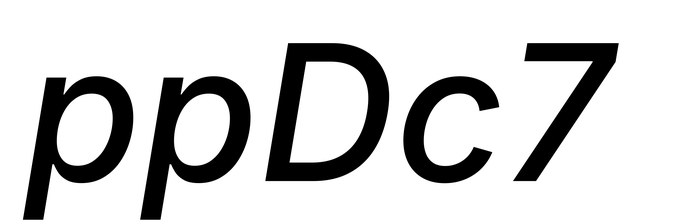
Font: Inter-Italic_Medium_Italic